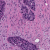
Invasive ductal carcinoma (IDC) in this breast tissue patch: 1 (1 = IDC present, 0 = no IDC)